Question: What is the measurement shown in the image?
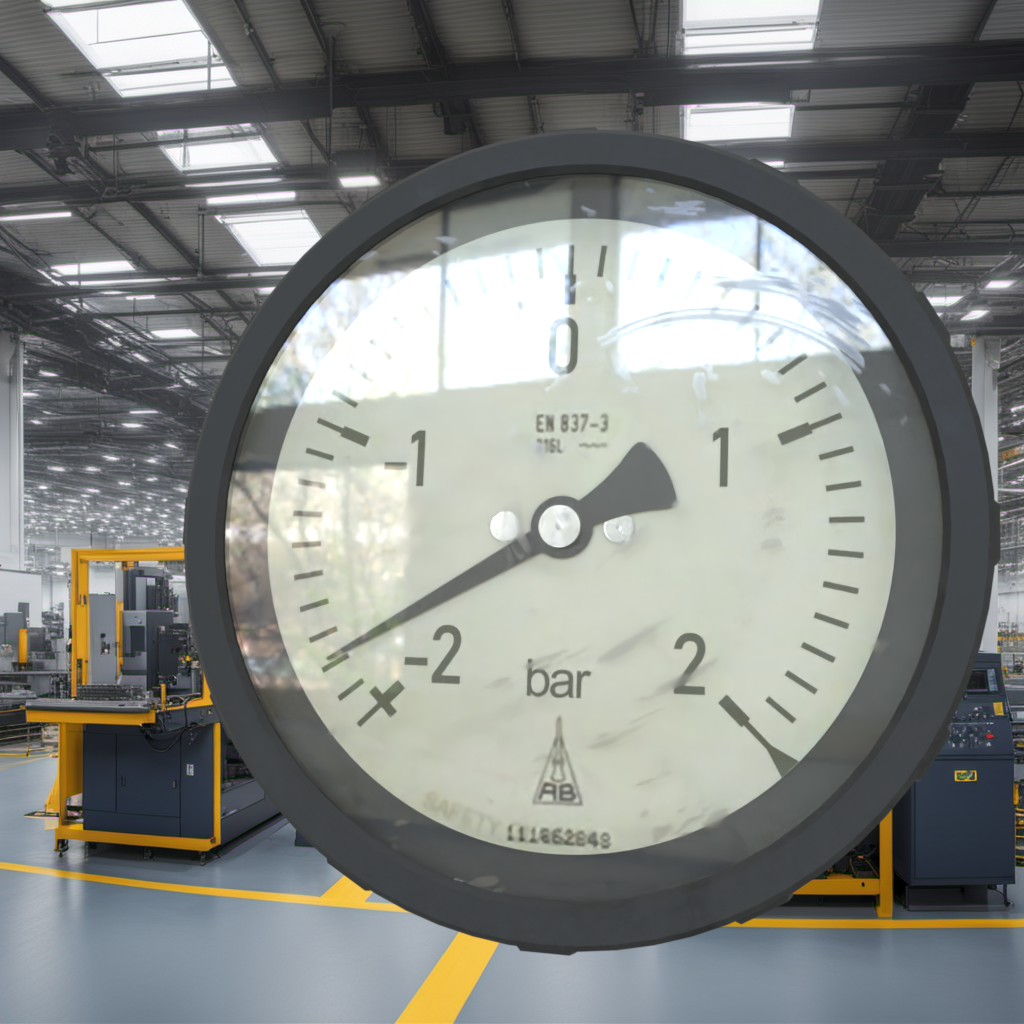
Answer: The result is -1.86
Question: What is the value range of this measurement?
Answer: The range is from -2 to 2
Question: What is the minimum and maximum reading range of the measurement in the image?
Answer: The minimum value is -2 and the maximum value is 2